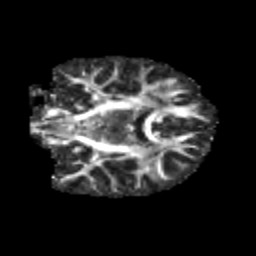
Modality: FA
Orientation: coronal
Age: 13
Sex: female
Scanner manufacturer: siemens
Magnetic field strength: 3 T
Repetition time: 3.8 s
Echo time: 0.07 s